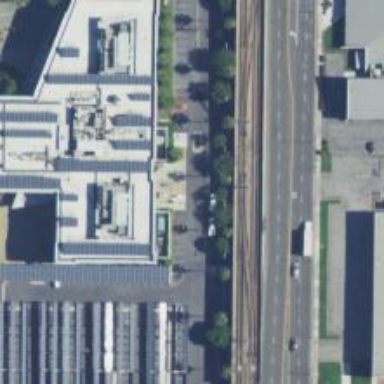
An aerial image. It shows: Bridge for light rail railway electrified with contact line.